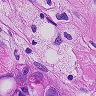
Metastatic tissue present: yes